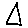
Label: triangle